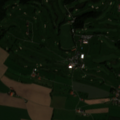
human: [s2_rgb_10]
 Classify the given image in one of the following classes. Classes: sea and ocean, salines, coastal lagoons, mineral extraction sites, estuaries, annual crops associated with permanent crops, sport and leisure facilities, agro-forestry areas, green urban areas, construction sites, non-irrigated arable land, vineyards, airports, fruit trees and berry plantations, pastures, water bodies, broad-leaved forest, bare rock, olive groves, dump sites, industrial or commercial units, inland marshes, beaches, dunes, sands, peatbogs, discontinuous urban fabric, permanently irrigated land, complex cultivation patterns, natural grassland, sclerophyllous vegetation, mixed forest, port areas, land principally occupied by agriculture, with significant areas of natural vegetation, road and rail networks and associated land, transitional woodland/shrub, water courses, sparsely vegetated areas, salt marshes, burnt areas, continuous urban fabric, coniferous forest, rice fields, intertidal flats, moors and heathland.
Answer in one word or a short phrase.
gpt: discontinuous urban fabric, sport and leisure facilities, non-irrigated arable land, coniferous forest, transitional woodland/shrub